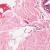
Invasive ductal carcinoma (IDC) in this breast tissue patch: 0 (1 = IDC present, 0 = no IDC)